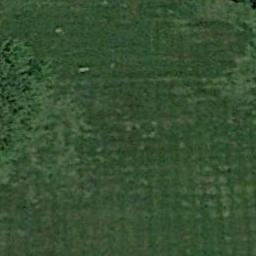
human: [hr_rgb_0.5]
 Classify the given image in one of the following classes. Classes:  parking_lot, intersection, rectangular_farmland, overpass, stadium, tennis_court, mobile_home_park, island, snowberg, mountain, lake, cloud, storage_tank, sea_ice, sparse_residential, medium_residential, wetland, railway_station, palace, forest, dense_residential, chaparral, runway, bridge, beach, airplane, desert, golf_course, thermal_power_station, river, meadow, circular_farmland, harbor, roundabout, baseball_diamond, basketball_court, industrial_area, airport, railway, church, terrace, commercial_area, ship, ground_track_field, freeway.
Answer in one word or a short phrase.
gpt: meadow